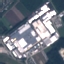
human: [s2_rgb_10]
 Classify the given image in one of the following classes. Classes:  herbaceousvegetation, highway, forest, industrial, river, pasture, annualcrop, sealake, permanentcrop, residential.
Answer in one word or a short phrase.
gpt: Industrial